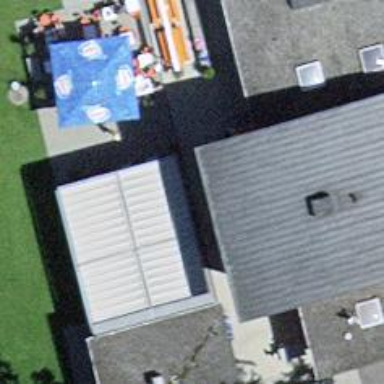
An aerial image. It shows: Restaurant.